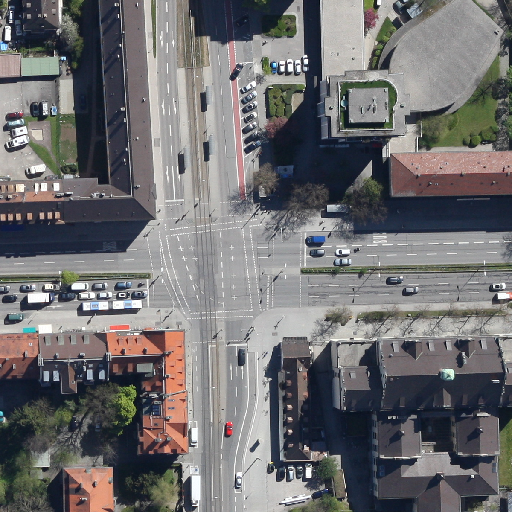
Referring expression: vehicle in the parking area